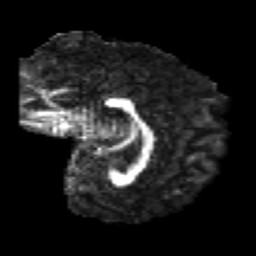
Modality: FA
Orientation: sagittal
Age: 22
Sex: female
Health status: healthy
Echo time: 0.074 s